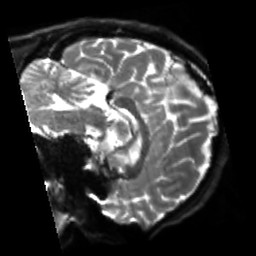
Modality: sbref
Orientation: sagittal
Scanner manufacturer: siemens
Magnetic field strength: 3 T
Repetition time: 4 s
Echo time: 0.0594 s